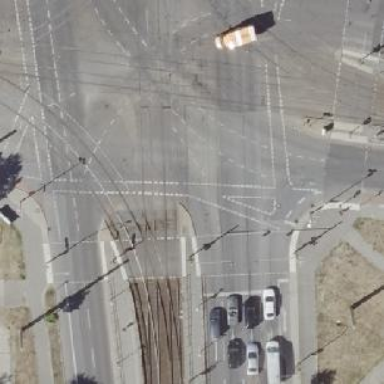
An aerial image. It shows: Tram level crossing on railway.